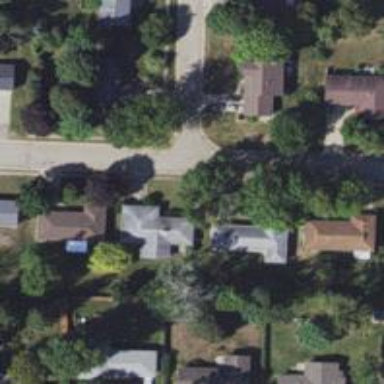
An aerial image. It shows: Residential road.